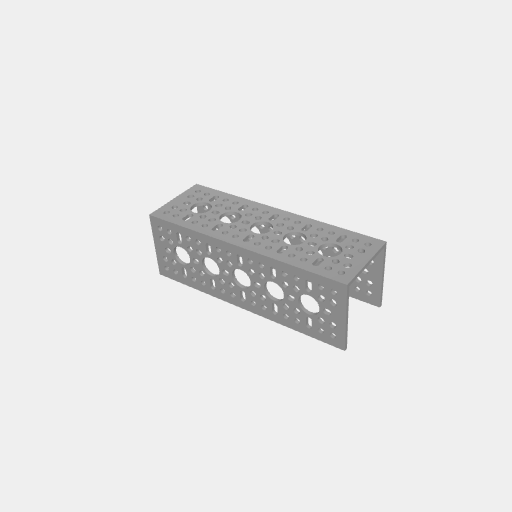
Part: UChannel5H